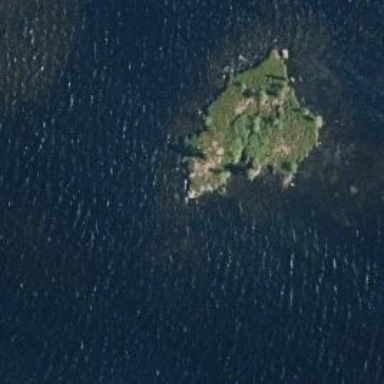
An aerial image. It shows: Islet.